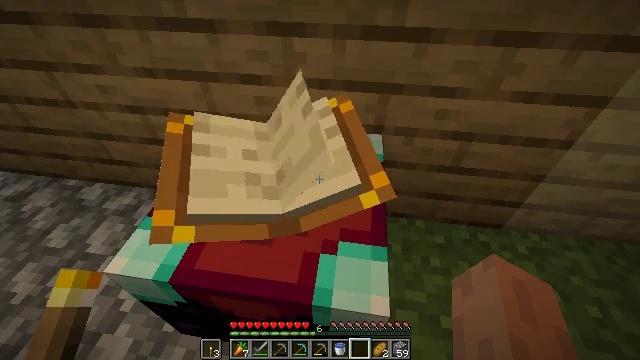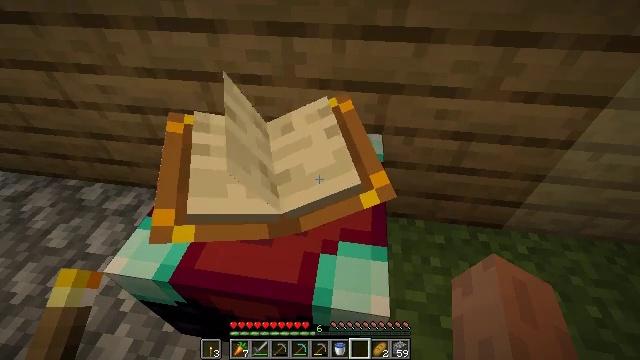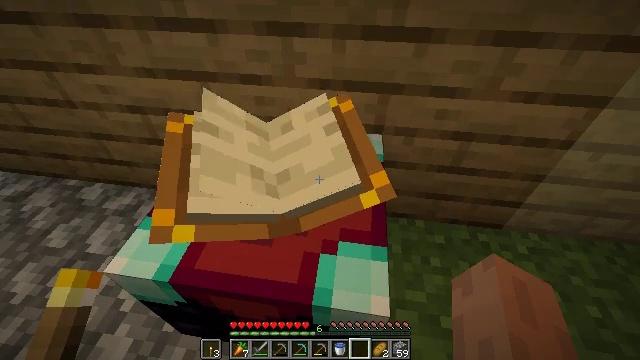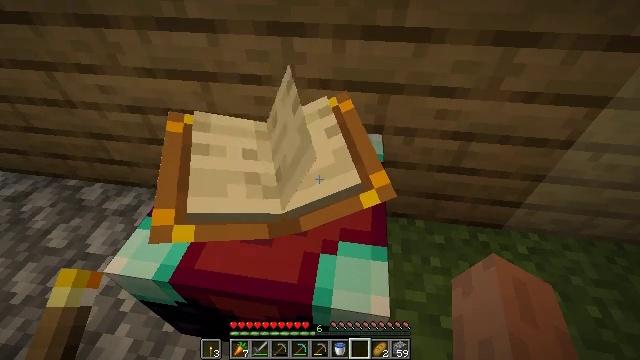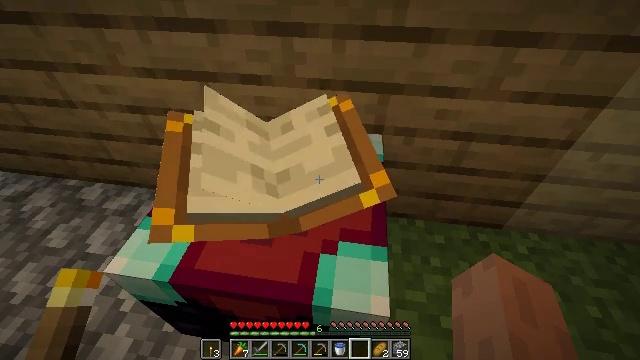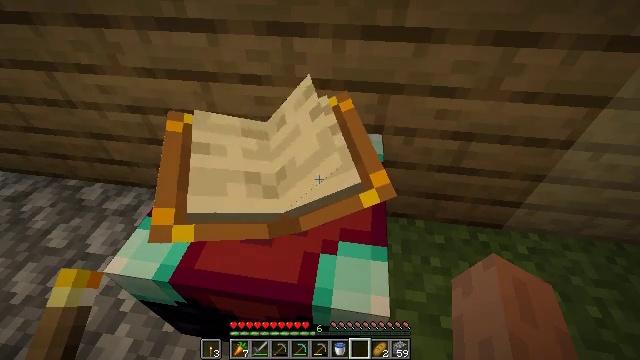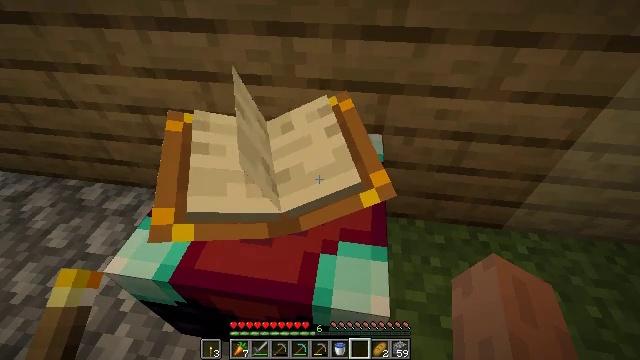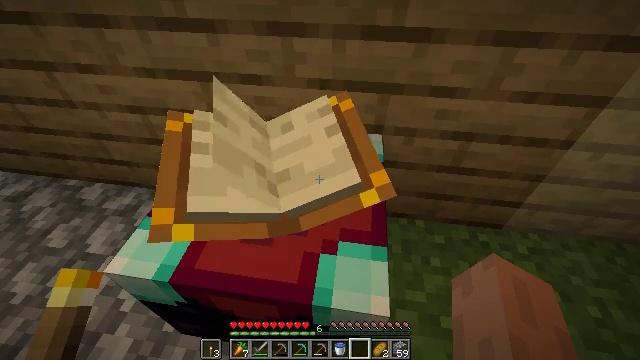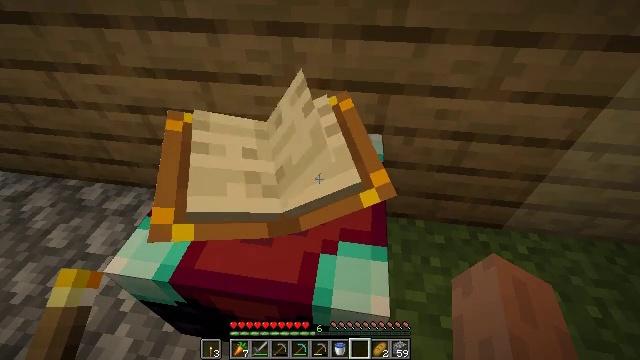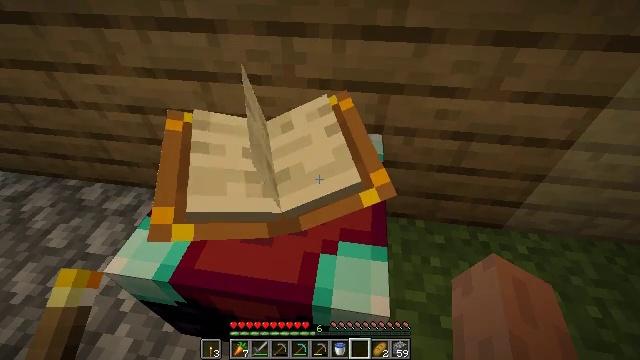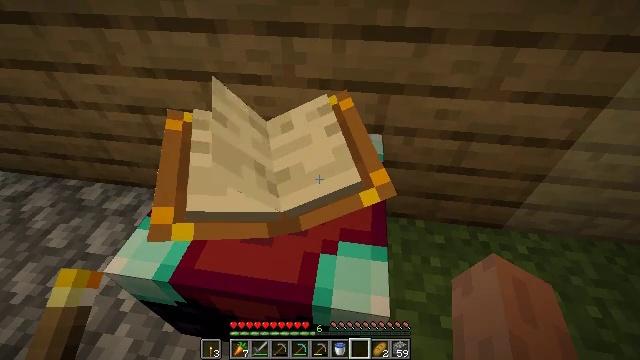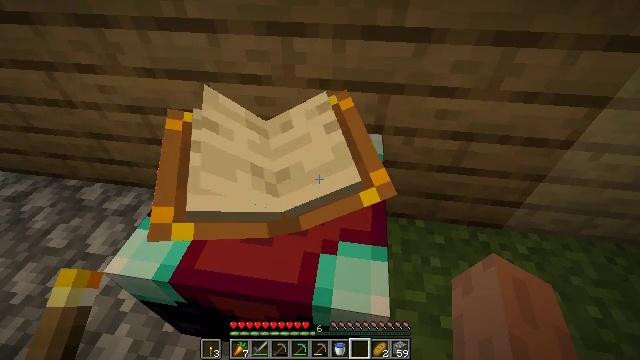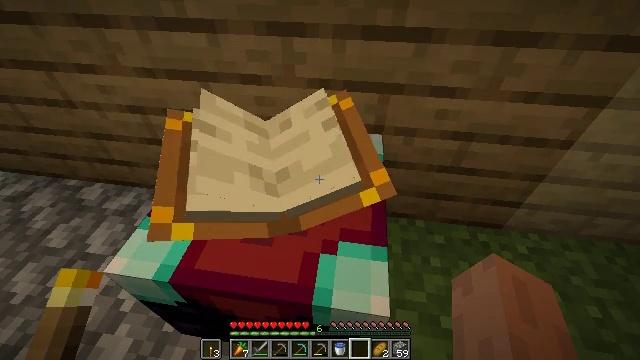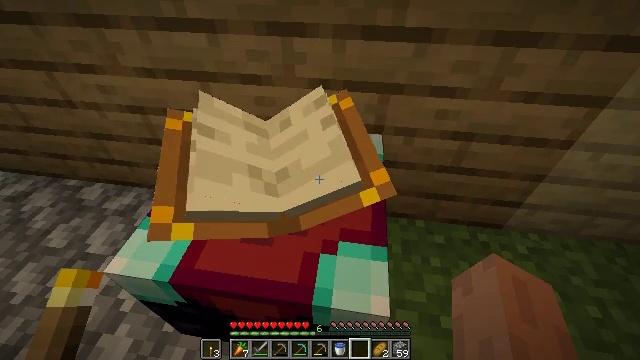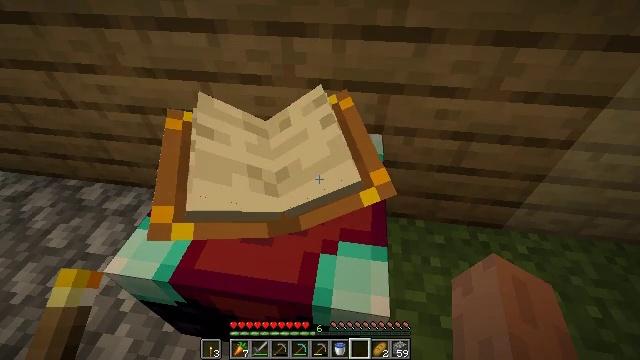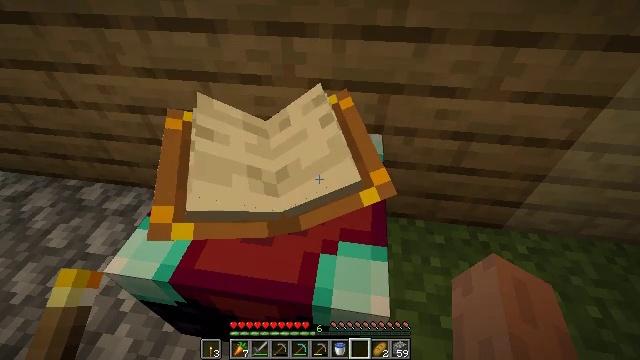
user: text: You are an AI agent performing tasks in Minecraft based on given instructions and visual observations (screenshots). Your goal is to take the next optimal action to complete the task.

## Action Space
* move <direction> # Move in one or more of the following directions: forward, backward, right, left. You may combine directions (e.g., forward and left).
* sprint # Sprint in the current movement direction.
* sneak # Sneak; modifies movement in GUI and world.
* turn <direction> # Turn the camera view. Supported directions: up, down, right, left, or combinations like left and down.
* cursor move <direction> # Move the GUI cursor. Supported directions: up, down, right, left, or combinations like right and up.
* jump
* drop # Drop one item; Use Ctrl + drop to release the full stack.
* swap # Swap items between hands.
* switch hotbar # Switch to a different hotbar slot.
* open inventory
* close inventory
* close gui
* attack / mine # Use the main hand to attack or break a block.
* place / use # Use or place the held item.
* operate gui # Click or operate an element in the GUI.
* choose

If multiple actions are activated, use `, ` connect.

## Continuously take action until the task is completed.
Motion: motion action
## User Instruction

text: Attack the enchanting table to collect it.
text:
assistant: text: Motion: no_op
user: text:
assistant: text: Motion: no_op
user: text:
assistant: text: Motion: no_op
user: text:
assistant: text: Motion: no_op
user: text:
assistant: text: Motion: no_op
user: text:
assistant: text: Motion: no_op
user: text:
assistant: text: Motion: no_op
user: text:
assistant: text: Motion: no_op
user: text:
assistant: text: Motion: no_op
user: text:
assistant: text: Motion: no_op
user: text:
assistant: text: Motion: no_op
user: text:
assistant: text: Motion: no_op
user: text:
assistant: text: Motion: no_op
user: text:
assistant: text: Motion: no_op
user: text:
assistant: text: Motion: no_op
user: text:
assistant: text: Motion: no_op
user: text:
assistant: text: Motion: no_op
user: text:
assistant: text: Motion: no_op
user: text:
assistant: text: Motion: no_op
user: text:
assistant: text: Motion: no_op
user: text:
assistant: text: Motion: no_op
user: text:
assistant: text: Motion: no_op
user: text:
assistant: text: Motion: no_op
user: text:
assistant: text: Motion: no_op
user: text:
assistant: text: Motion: no_op
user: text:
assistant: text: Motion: no_op
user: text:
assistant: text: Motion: no_op
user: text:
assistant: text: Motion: no_op
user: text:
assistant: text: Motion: no_op
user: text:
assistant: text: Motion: no_op